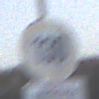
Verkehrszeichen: Geschwindigkeit130
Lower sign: ZeitangabenMitBeschraenkungAufWochentage7
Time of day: SunriseSunset
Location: Outdoor (Suburban)
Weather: Clear
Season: NotSpecified
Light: Natural